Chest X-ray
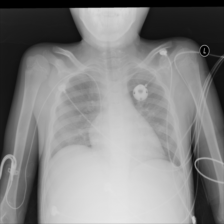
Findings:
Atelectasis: negative
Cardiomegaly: negative
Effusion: negative
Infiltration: negative
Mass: negative
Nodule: negative
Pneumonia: negative
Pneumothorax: negative
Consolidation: negative
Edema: negative
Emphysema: negative
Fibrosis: negative
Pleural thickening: negative
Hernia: negative